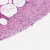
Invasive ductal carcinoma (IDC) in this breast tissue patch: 0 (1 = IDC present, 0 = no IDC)